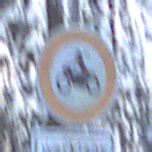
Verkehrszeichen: VerbotKraftraeder
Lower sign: ZeitangabenMitBeschraenkungAufWochentage7
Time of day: MorningAfternoon
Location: Outdoor (Nature)
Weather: Clear
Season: Winter
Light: Natural